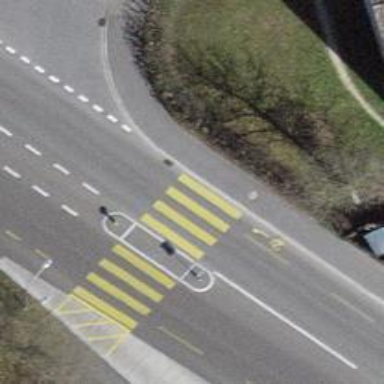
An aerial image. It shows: Uncontrolled zebra crossing with central island. The crossing is marked with zebra stripes.